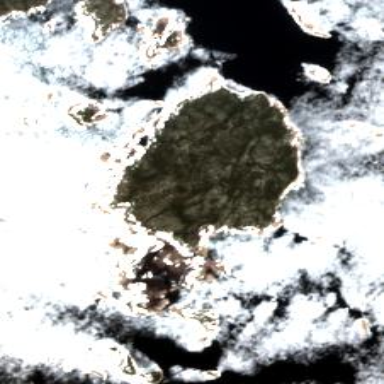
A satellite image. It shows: Image showing island.